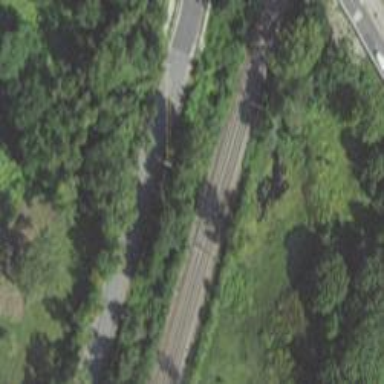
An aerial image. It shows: Railway track with contact line for electrification.